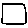
Label: square